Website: lowes
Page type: cart
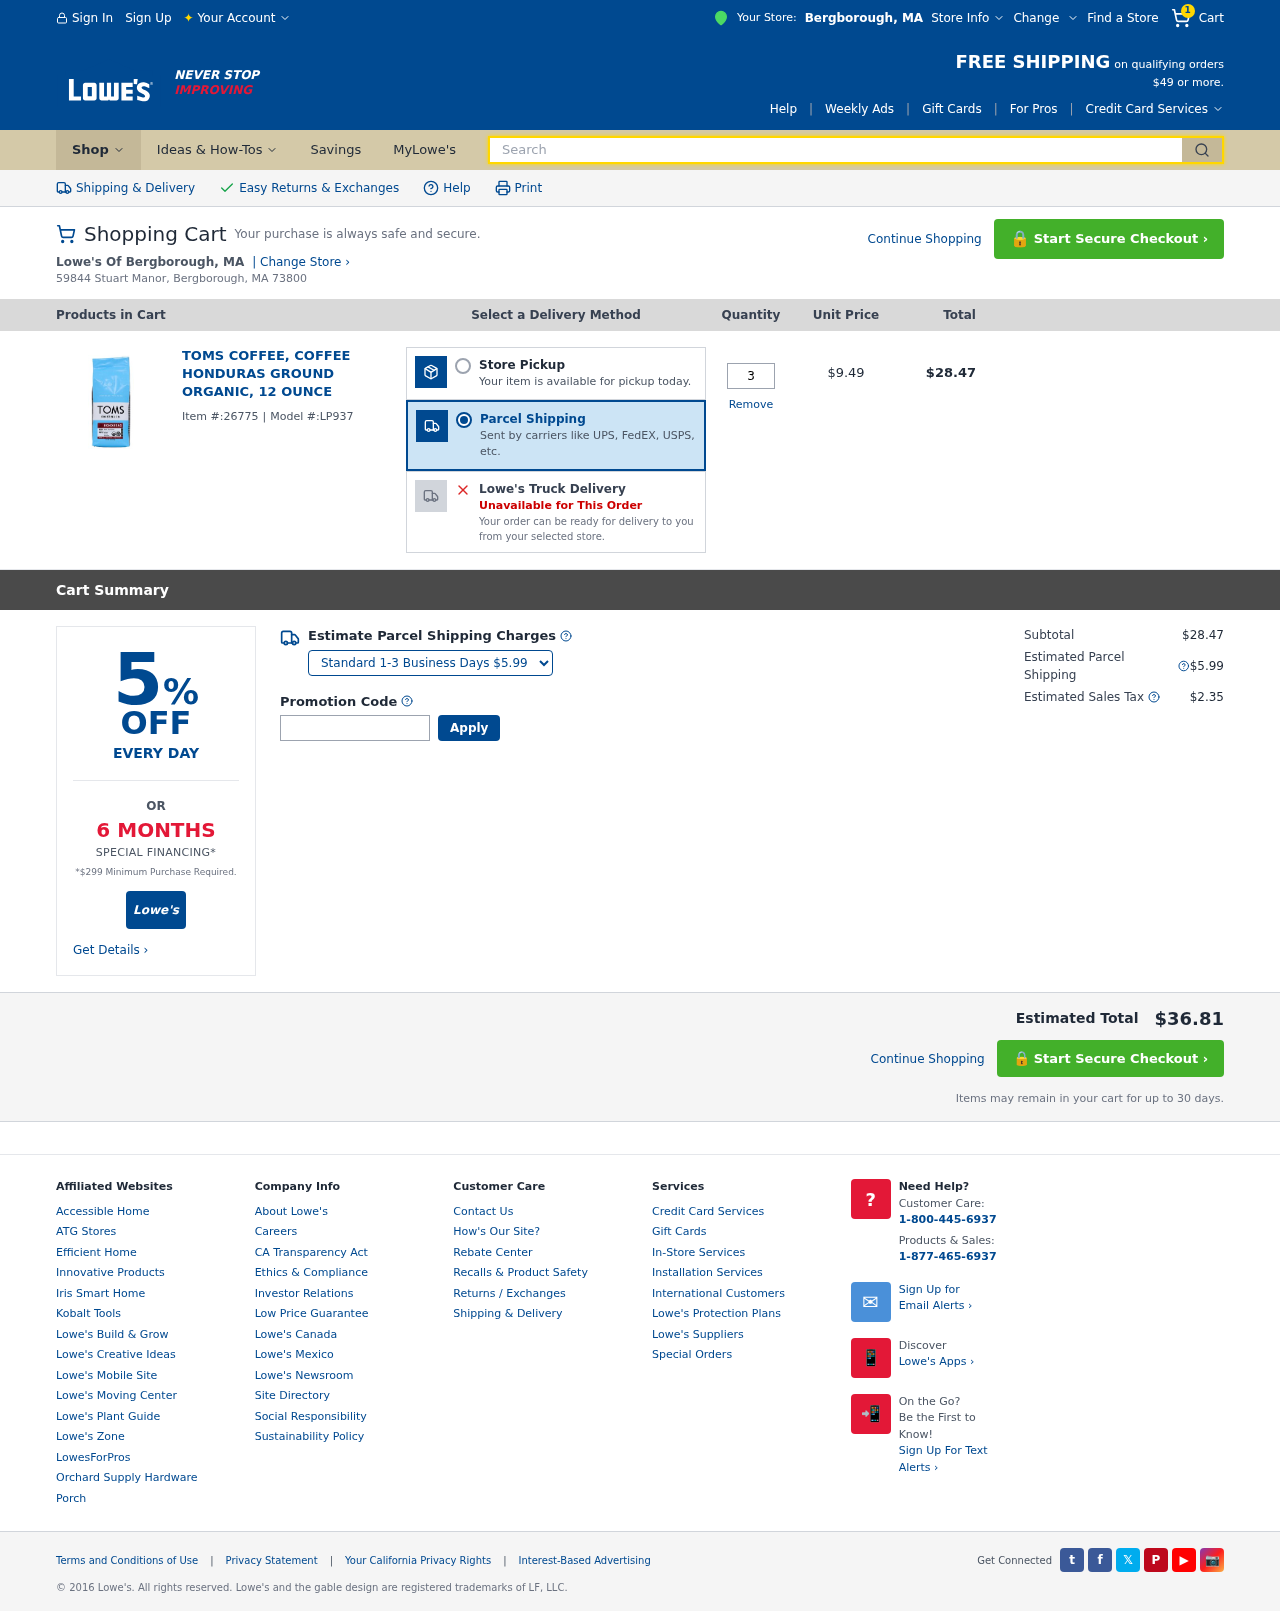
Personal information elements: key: PII_CITY
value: Bergborough
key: PII_STATE_ABBR
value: MA
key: PII_STREET
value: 59844 Stuart Manor
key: PII_CITY_STATE_ZIP
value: Bergborough, MA 73800
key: PII_PROMO_CODE
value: HOLIDAY56
Product elements: key: PRODUCT1_NAME
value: Toms Coffee, Coffee Honduras Ground Organic, 12 Ounce
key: PRODUCT1_PRICE
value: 9.49
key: PRODUCT1_QUANTITY
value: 3
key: PRODUCT1_ITEM_ID
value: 26775
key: PRODUCT1_MODEL_ID
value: LP937
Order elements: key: ORDER_NUM_ITEMS
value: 1
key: ORDER_ITEM_TOTAL
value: $28.47
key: ORDER_SUBTOTAL
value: $28.47
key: ORDER_SHIPPING_COST
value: $5.99
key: ORDER_TAX
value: $2.35
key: ORDER_TOTAL
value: $36.81
Search elements: key: HEADER_SEARCH
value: Search